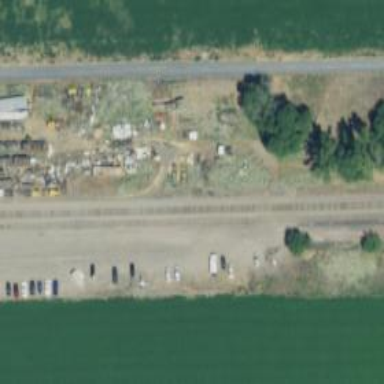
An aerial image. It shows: Site related to railway infrastructure.